Question: I've implemented the Search Contract in my Windows 8 App.
However, when the user brings up the search charm from within the App, the search box is initially blank. I notice that other Apps have a default 'watermark' within the box, such as the Bing Maps app:

How can I reproduce this behaviour and add my own watermark?
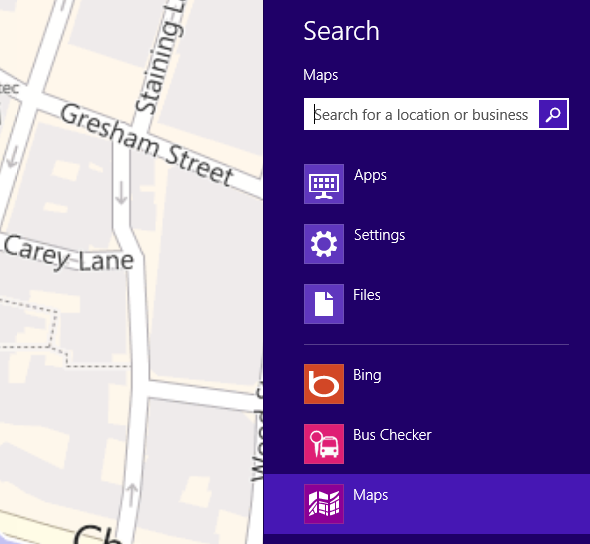
Answer: Okay, it's not documented on the <URL>, but you do it like this:
'''
protected override async void OnWindowCreated(WindowCreatedEventArgs args)
{
SearchPane sp = SearchPane.GetForCurrentView();
sp.PlaceholderText = "Enter the name of a town or city";
}
'''
I suggest placing it into the OnWindowCreated(...) method in App.xaml.cs